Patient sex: F
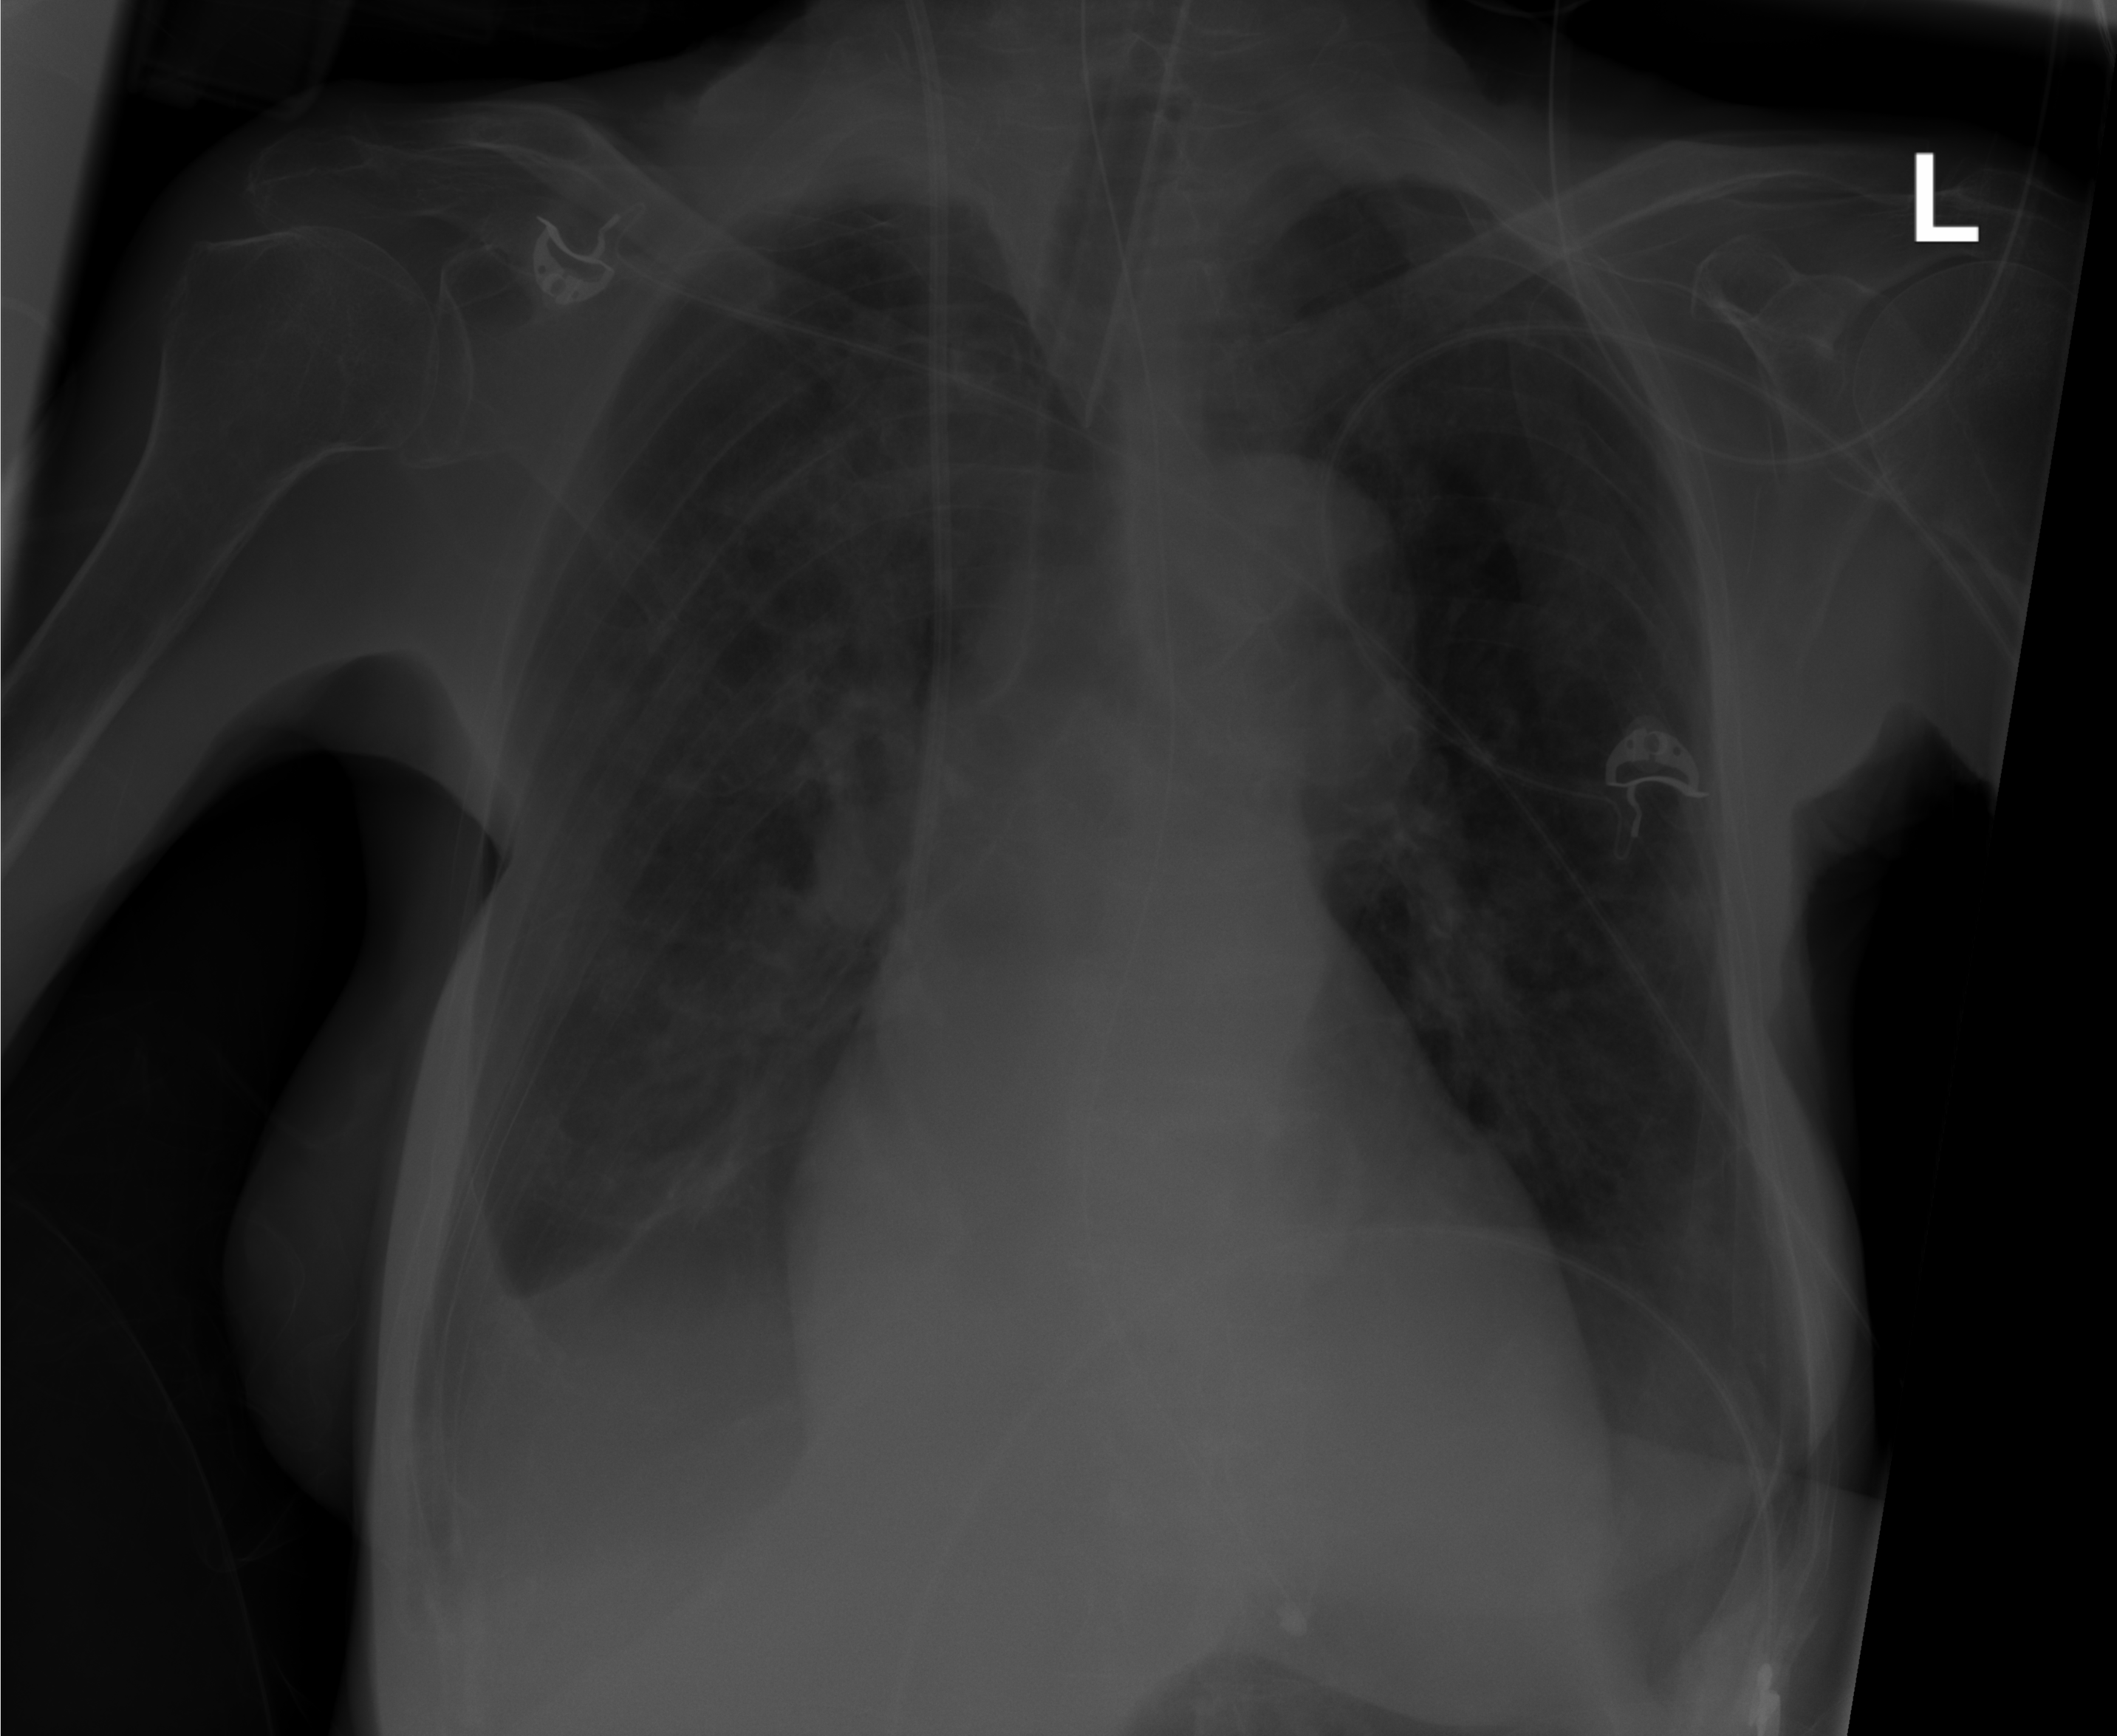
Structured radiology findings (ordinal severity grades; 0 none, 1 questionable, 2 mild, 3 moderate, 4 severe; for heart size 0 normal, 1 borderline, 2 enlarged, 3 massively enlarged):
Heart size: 0
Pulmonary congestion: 0
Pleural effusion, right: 2
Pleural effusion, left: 0
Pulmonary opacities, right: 2
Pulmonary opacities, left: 2
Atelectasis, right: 2
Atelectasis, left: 0